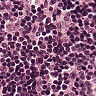
Metastatic tissue present: no